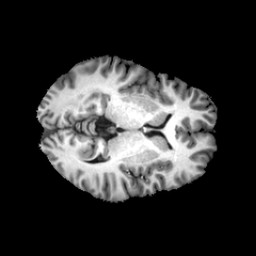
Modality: T1w
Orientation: axial
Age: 19
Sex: female
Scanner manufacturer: philips
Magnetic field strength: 3 T
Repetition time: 0.0082 s
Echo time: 0.0037 s